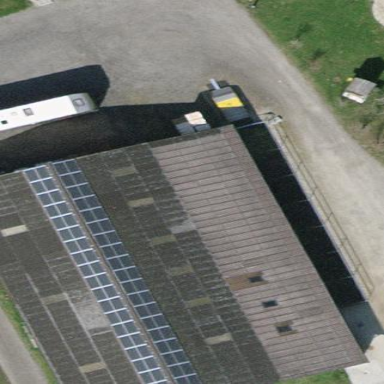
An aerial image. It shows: Gabled roof on farm auxiliary building.